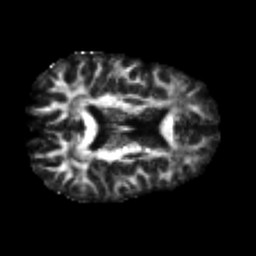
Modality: FA
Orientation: axial
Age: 36
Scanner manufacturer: philips
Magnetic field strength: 3 T
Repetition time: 7.766 s
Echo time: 0.1224 s